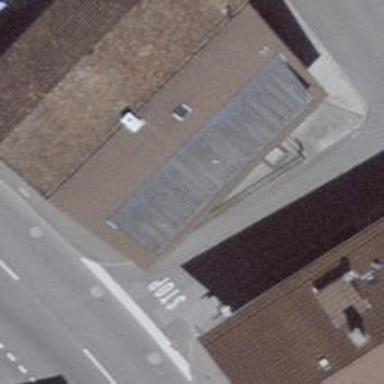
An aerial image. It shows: Pharmacy.